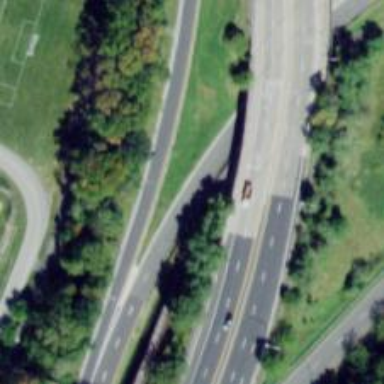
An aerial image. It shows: Trunk link highway with asphalt surface.